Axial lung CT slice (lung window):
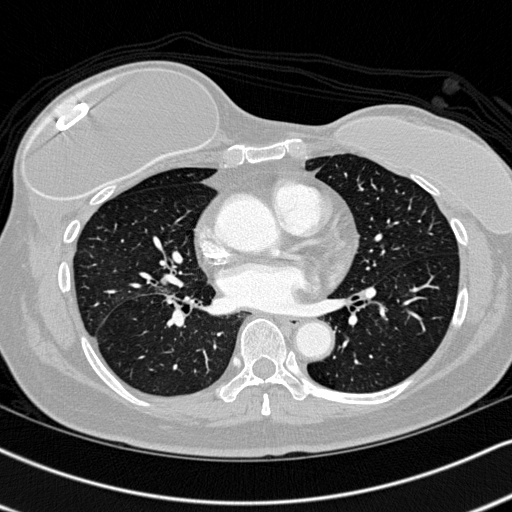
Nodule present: no